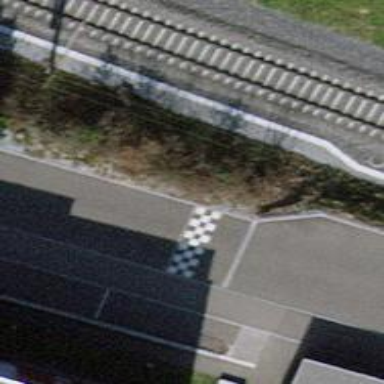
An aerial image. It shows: Traffic hump for calming the traffic.